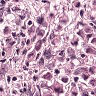
Metastatic tissue present: yes